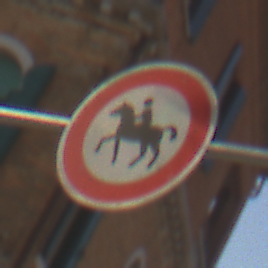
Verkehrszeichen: VerbotReiter
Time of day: MorningAfternoon
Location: Outdoor (Urban)
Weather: Clear
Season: NotSpecified
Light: Natural